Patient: sex M, age 74
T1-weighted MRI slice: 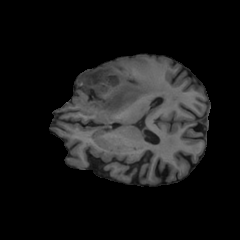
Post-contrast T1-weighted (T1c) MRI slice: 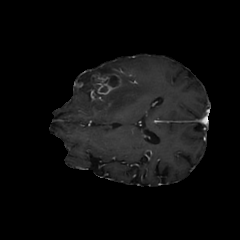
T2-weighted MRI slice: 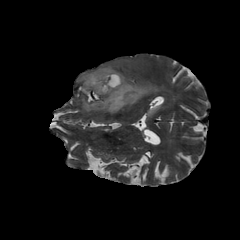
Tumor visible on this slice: yes
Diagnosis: Glioblastoma, IDH-wildtype
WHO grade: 4